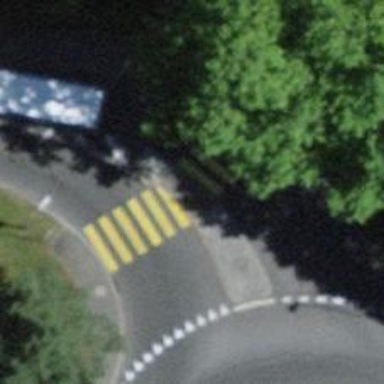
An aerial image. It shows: Marked crossing with zebra stripes on the road.